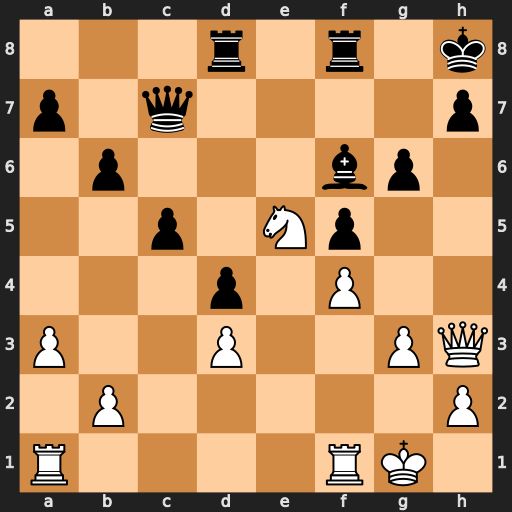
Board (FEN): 3r1r1k/p1q4p/1p3bp1/2p1Np2/3p1P2/P2P2PQ/1P5P/R4RK1
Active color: w
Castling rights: -
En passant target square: -
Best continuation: Nxg6+ Kg7 Nxf8